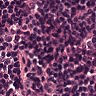
Metastatic tissue present: no